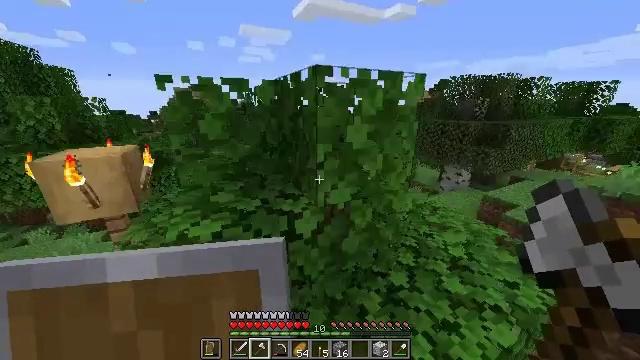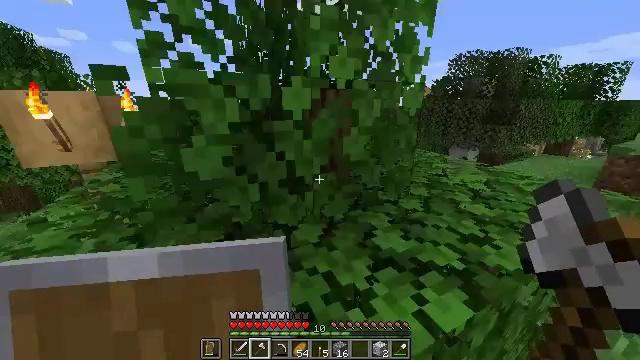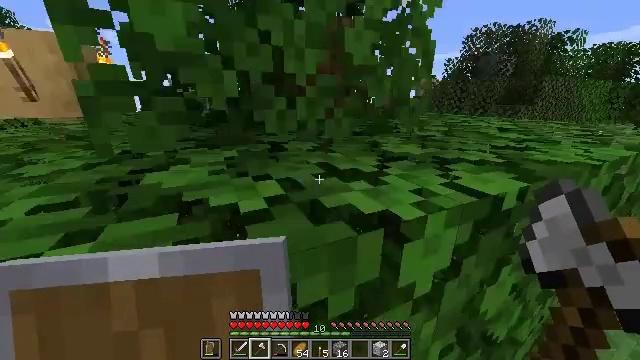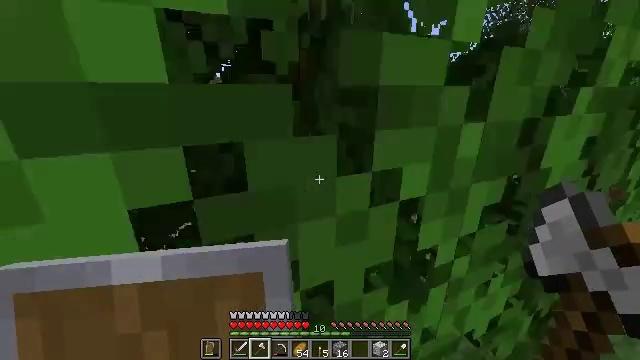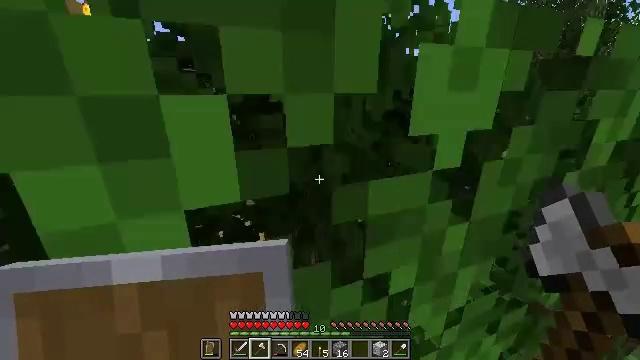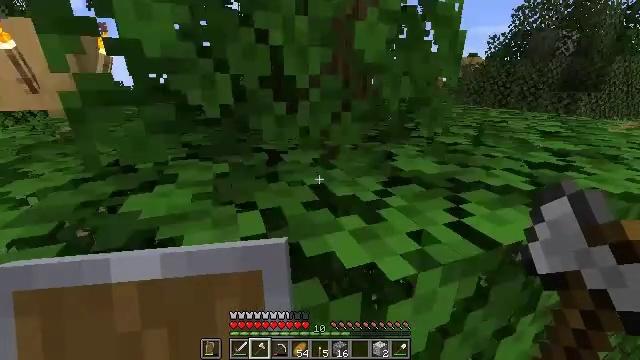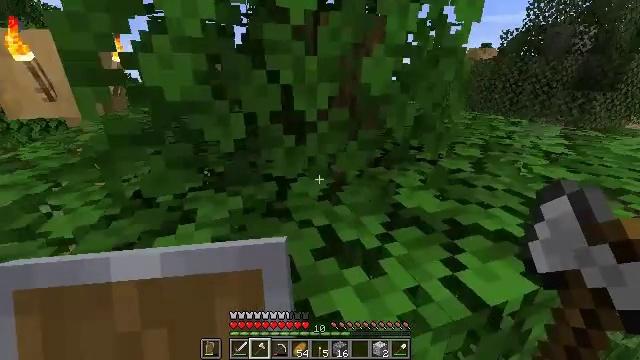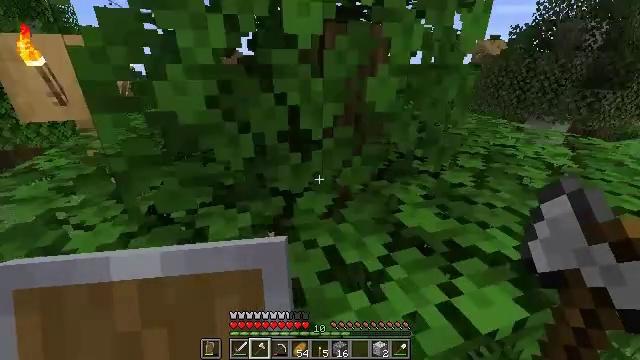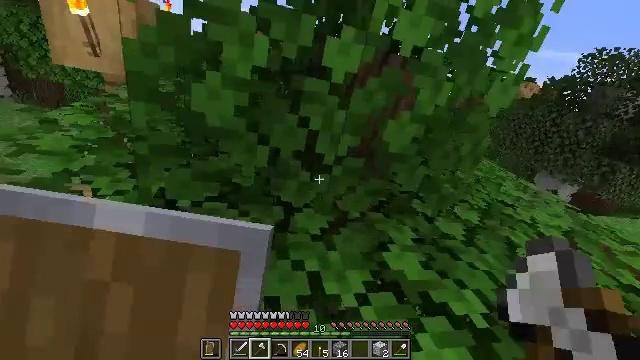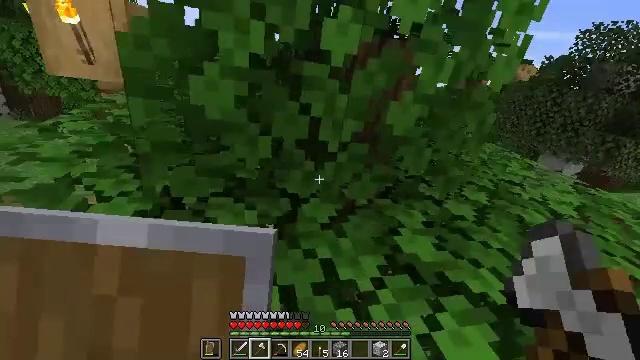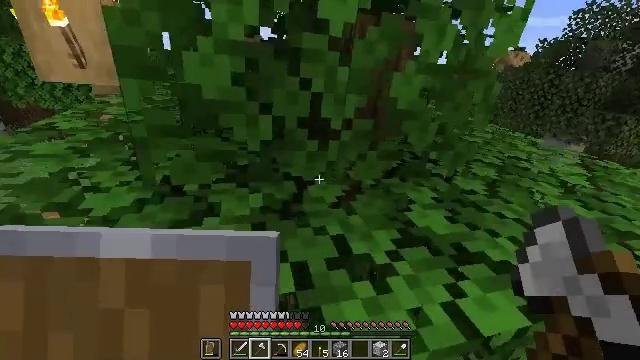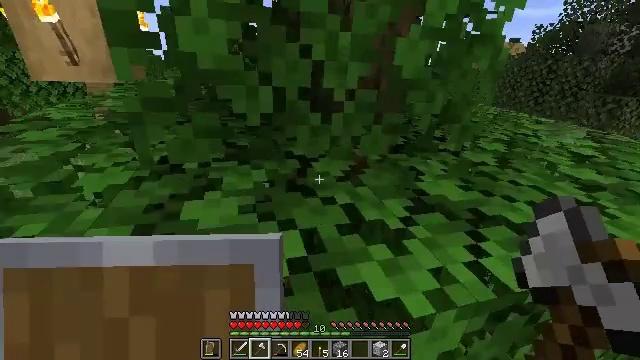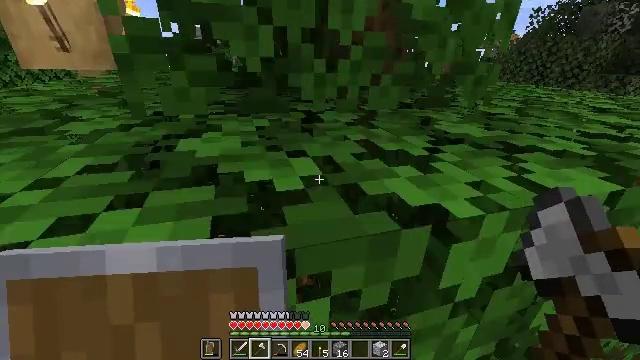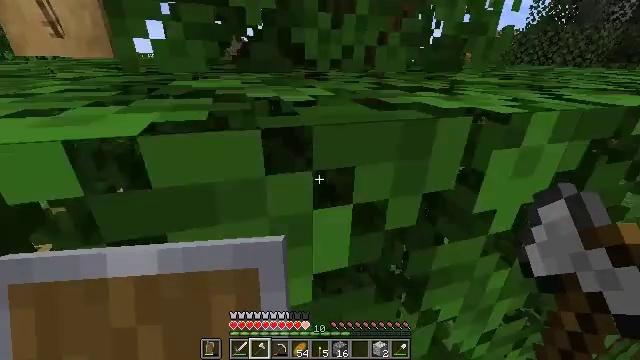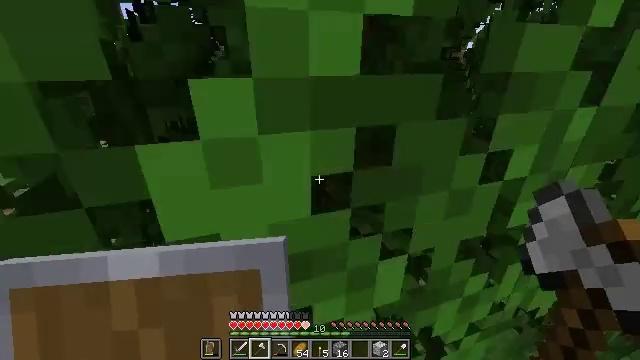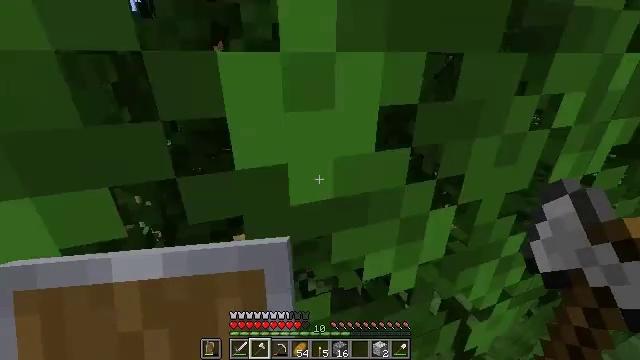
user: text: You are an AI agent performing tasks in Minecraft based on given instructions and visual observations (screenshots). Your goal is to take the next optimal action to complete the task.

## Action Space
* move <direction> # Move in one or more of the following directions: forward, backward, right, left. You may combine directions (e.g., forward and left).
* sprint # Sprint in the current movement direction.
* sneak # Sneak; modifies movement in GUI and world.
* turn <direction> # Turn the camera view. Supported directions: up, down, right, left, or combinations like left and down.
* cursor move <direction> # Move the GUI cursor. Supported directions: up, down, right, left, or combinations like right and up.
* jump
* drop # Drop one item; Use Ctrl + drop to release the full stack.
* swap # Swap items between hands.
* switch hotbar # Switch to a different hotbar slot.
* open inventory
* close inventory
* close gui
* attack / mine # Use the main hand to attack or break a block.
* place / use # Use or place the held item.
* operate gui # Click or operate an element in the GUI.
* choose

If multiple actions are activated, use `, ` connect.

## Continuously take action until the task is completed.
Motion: motion action
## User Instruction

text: Gather oak leaves by attacking.
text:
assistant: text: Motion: move forward, jump
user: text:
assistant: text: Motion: move forward, jump
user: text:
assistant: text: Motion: move forward, turn left, jump
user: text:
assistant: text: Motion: move forward and move left, turn left, jump
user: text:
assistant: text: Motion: move forward and move left, turn left
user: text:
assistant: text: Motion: move forward and move left, turn left and down
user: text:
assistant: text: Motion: move forward and move left, turn down
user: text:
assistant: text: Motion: move forward and move left
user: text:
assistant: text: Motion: move forward and move left
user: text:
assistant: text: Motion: move forward and move left
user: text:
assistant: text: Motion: move forward and move left
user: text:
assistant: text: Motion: move left
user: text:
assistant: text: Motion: move left
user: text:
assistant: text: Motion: move left
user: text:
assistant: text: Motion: turn right
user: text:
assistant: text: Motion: turn down
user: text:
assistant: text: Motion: turn left and down
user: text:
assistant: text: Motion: turn left and down
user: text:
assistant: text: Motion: turn left and down
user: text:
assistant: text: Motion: turn left and down
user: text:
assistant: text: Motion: turn left and down
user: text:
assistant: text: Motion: turn down
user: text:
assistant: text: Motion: no_op
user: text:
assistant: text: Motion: turn up, attack / mine
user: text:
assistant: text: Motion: turn right and up, attack / mine
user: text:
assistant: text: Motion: turn right and up, attack / mine
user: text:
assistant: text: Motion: turn up, attack / mine
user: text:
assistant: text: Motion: turn up, attack / mine
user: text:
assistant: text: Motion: attack / mine
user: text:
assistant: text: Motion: attack / mine